Field crop: maize
Growth stage: 2
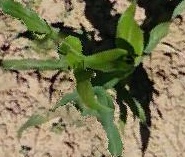
Species: maize